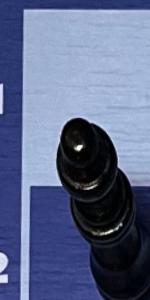
Label: Queen_Black